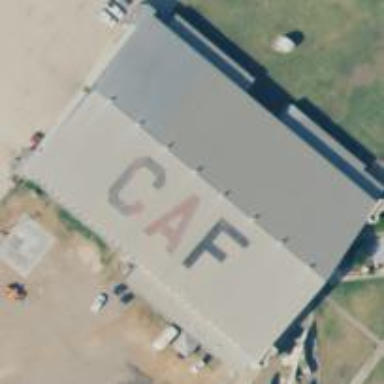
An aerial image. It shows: Hangar located at airport.